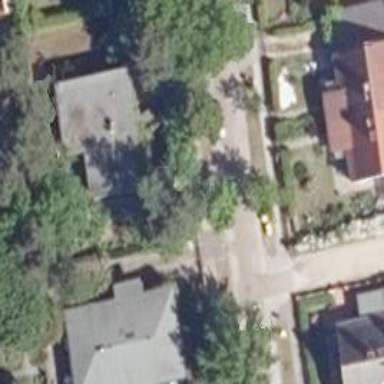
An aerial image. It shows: Residential road with sidewalks on both sides.